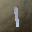
Label: 1